【题型】填空题　【知识点】平面几何　【难度】hard
如图，在矩形 \(ABCD\) 中，点 \(E\) 在 \(AD\) 上，若 \(\angle BEC = 45^\circ\) 且 \(AE = 4\)，\(ED = 2\)，则 \(AB\) 的长为 \(\boldsymbol{3+\sqrt{17}}\).

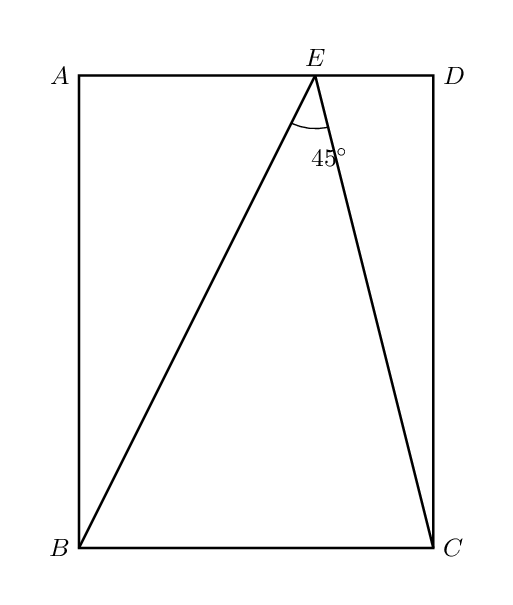
【解答】
【分析】解法一：分别以 \(AB\)，\(CD\) 为直角边作等腰 \( \text{Rt}\triangle ABF \) 和等腰 \( \text{Rt}\triangle DCG \)，判定 \( \triangle BEF \backsim \triangle ECG \)，即可得到 \(AB\) 的长.

解法二：过 \(C\) 作 \(CF \perp BE\) 于 \(F\)，过 \(F\) 作 \(FG \perp BC\) 于 \(G\)，交 \(AD\) 于 \(H\)，判定 \( \triangle EFH \backsim \triangle FCG \)，即可得出 \(\frac{EH}{FG} = \frac{EF}{FC} = \frac{HF}{GC} = 1\)，设 \(EH = x\)，则 \(FG = x\)，\(BG = AH = 4 - x\)，\(HF = GC = DH = x + 2\)，再根据 \(FG^2 = BG \times CG\)，即可得到 \(x\) 的值，进而得到 \(AB\) 的长.

【解答】解：(1) 解法一：如图，分别以 \(AB\)，\(CD\) 为直角边作等腰 \( \text{Rt}\triangle ABF \) 和等腰 \( \text{Rt}\triangle DCG \).

\(
\because \text{依题意得} \ \angle F = \angle G = \angle BEC = 45^\circ,
\)

\(
\therefore \angle FBE + \angle BEF = \angle CEG + \angle BEF = 135^\circ,
\)

\(
\therefore \angle FBE = \angle CEG,
\)

\(
\therefore \triangle BEF \backsim \triangle ECG,
\)

\(
\therefore \frac{FB}{FE} = \frac{GE}{GC},
\)

即 \(\frac{\sqrt{2}AB}{AB + 4} = \frac{2 + AB}{\sqrt{2}AB}\),

\(
\therefore \text{解得} \ AB = 3 + \sqrt{17} \ \text{或} \ 3 - \sqrt{17} \ (\text{舍去}),
\)

\(
\therefore AB \ \text{的长为} \ 3 + \sqrt{17}.
\)

故答案为: \(3 + \sqrt{17}\).

(2) 解法二：如图，过 \(C\) 作 \(CF \perp BE\) 于 \(F\)，过 \(F\) 作 \(FG \perp BC\) 于 \(G\)，交 \(AD\) 于 \(H\)，则 \(\angle CFE = 90^\circ\)，

\(
\because \angle ECF = \angle CEF = 45^\circ,
\)

\(
\therefore \triangle CEF \ \text{是等腰直角三角形},
\)

\(
\therefore EF = CF,
\)

又 \(\because \angle EFH + \angle CFG = \angle FCG + \angle CFG = 90^\circ\),

\(
\therefore \angle EFH = \angle FCG,
\)

\(
\therefore \triangle EFH \backsim \triangle FCG,
\)

\(
\therefore \frac{EH}{FG} = \frac{EF}{FC} = \frac{HF}{GC} = 1,
\)

设 \(EH = x\)，则 \(FG = x\)，\(BG = AH = 4 - x\)，\(HF = GC = DH = x + 2\),

\(
\because \text{Rt}\triangle BCF \ \text{中}, \ FG \perp BC \ \text{于} \ G,
\)

\(
\therefore FG^2 = BG \times CG,
\)

\(
\therefore x^2 = (4 - x)(x + 2),
\)

\(
\therefore \text{解得} \ x = \frac{1 + \sqrt{17}}{2} \ \text{或} \ x = \frac{1 - \sqrt{17}}{2} \ (\text{舍去}),
\)

\(
\therefore AB = HG = HF + FG = x + 2 + x = 3 + \sqrt{17}.
\)

故答案为: \(3 + \sqrt{17}\).

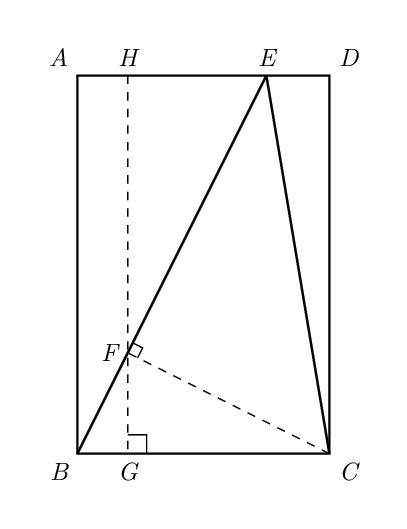
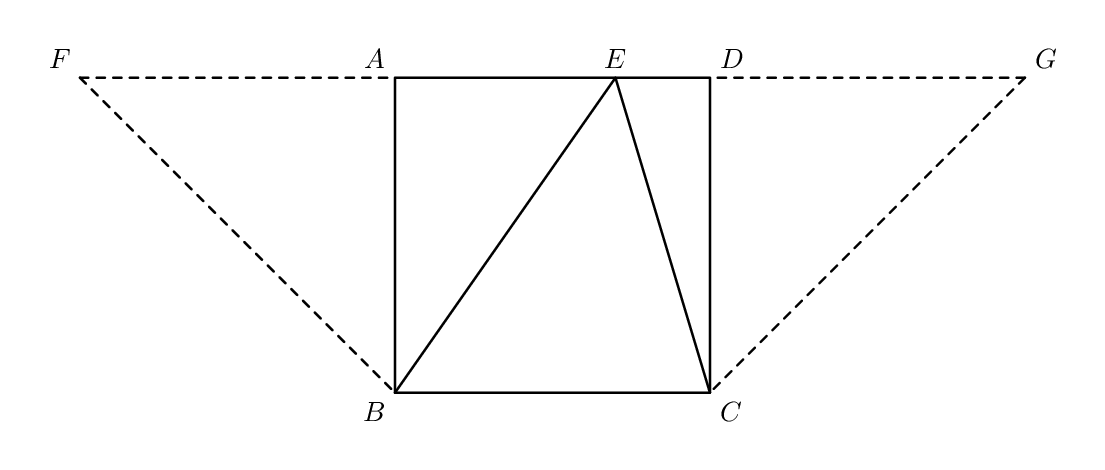